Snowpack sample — Buffalo Mountain, Silverthorne, Colorado, USA (2/22/26, 2:02 PM MST)
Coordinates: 39.622, -106.113
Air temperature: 33 °F
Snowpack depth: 63 cm
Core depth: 50 cm
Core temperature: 28.4 °F
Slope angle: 11°, slope face: 116°
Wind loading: low
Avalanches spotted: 0
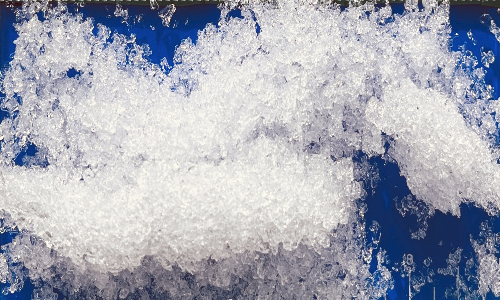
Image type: core
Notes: In a firebreak similar to site 1, minimal wind loading with no spotted avalanches (not many faces in view though)